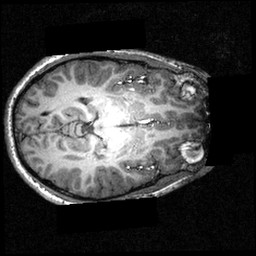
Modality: T1w
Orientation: axial
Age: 21
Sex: male
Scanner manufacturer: siemens
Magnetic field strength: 3.951 T
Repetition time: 1.5 s
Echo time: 0.00335 s